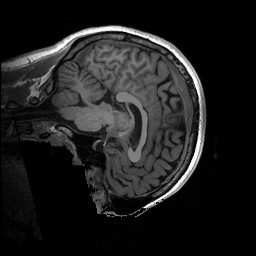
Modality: T1w
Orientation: sagittal
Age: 23
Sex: male